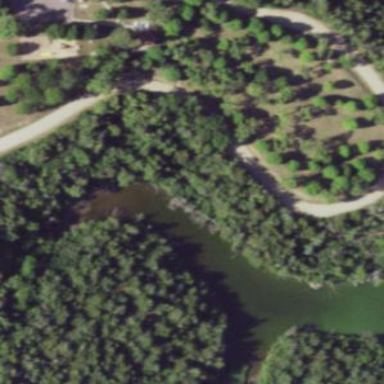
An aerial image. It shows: Golf course designated for disc golf.